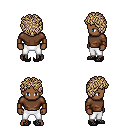
a pixel art fantasy rpg character, male body template, human, dark skin, brown long-sleeve shirt, white pants, white blonde curly afro hairstyle, leather bracers, ghillies, four views (front, back, left, right), 2x2 character sprite sheet, small pixel art, hard edges, no anti-aliasing